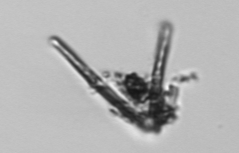
Label: Thalassionema